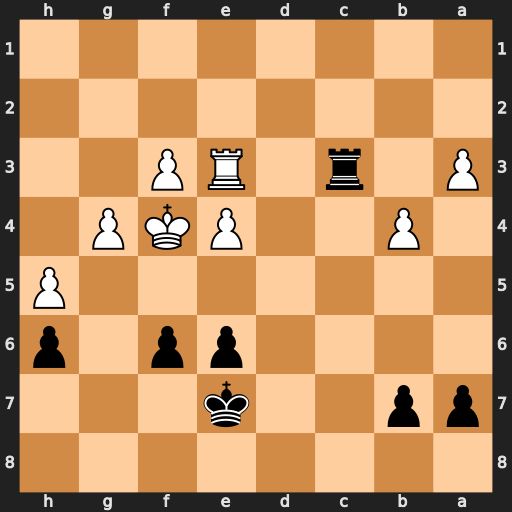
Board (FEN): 8/pp2k3/4pp1p/7P/1P2PKP1/P1r1RP2/8/8
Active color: b
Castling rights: -
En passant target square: -
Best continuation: e5+ Kg3 Rxe3